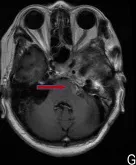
Changes of meningioma at different shooting angles of MRI. The lesions in the left cerebellopontine angle area enlarged on 2020-10-28.
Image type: radiology (mri)